The image is the raw time-domain waveform of a rolling-element bearing's vibration signal. What is the most likely bearing condition (normal, inner_race, outer_race, ball)?
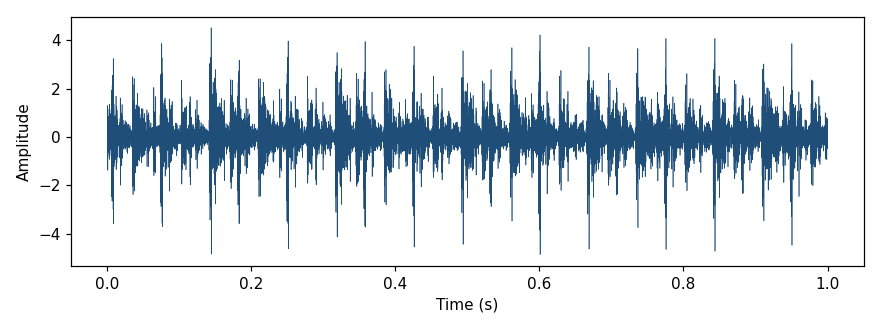
Answer: outer_race